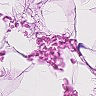
Metastatic tissue present: no